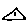
Label: triangle